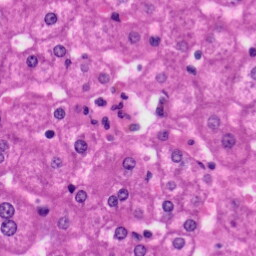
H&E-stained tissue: Liver